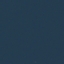
Land use / land cover: SeaLake